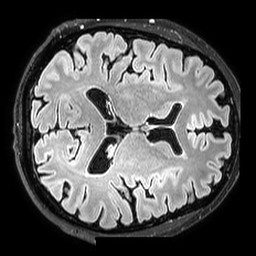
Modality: T2w
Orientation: axial
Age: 35
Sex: male
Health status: healthy
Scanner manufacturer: philips
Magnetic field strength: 3 T
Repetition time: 5 s
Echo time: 0.3218 s